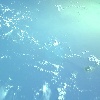
Label: water